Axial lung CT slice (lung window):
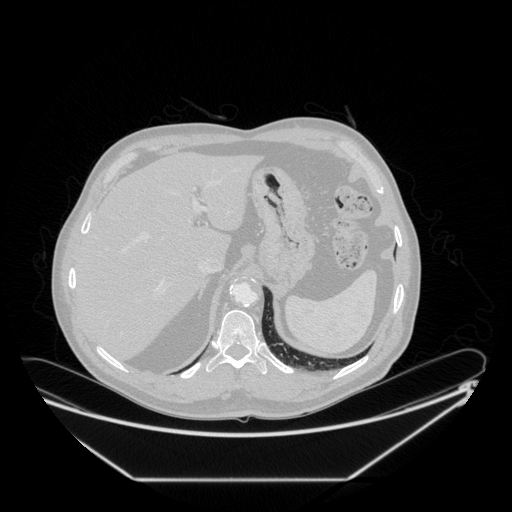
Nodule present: no